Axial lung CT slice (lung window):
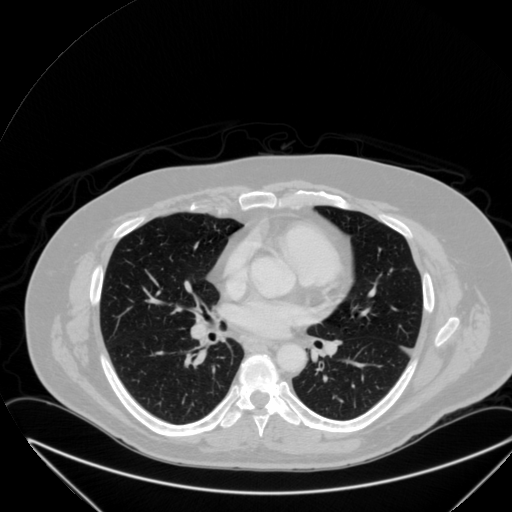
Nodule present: no